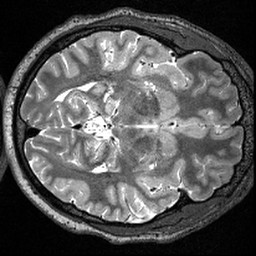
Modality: T2w
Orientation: axial
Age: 34
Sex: male
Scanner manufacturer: siemens
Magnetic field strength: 3 T
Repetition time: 3.2 s
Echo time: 0.479 s